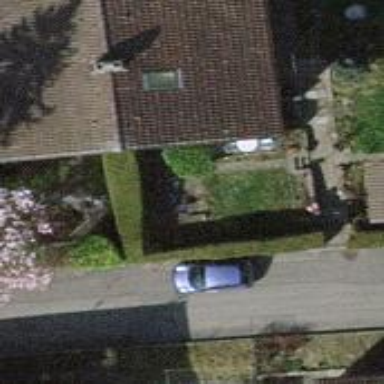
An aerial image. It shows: Semi-detached house.